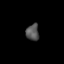
Tissue: lung
Cell type: Epithelial cells
Senescence score: 0.2167
Nuclear area (px): 210
Mean DAPI intensity: 83.843